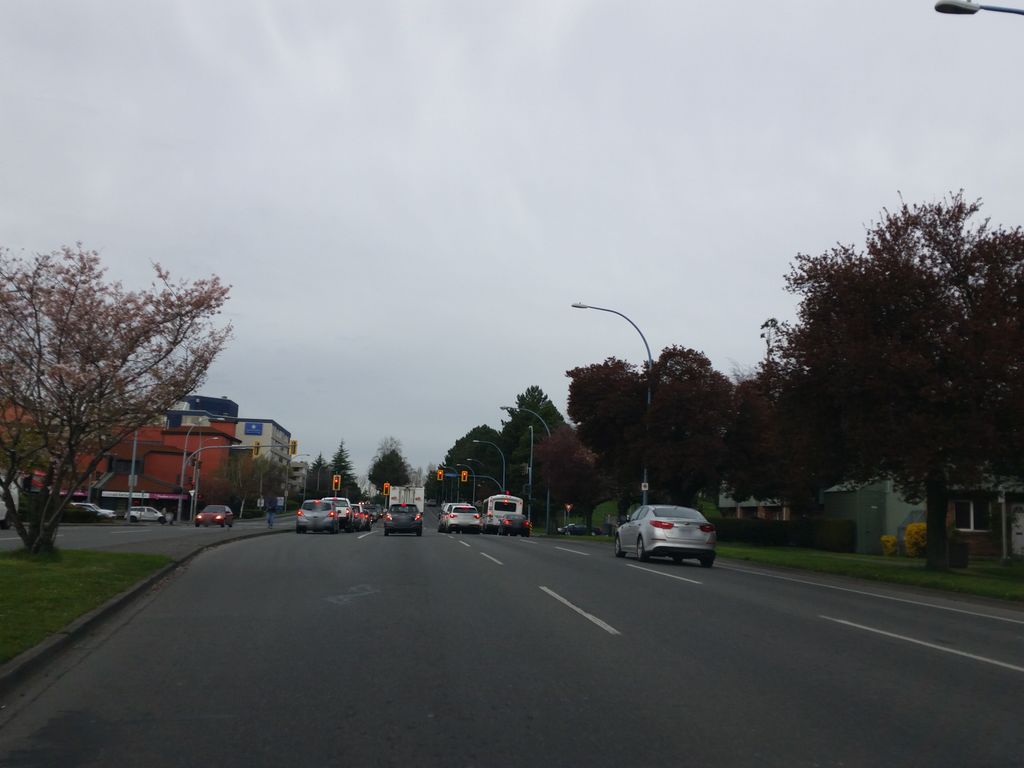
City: victoria